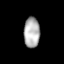
Tissue: lung
Cell type: Others
Senescence score: 0.2209
Nuclear area (px): 473
Mean DAPI intensity: 177.011